Question: I have an edit button implemented in an tag as
'''
<li><a id="nospin" onclick="'@Url.Action("Index", "LoadProduct", new { productid = Model.Products[i].ProductId})'" style="cursor:pointer;cursor:hand">Edit</a></li>
'''
The controller where I wanted it to break is as in the screenshot

However when I click the button the breakpoint is not reached.
Where did I go wrong ?
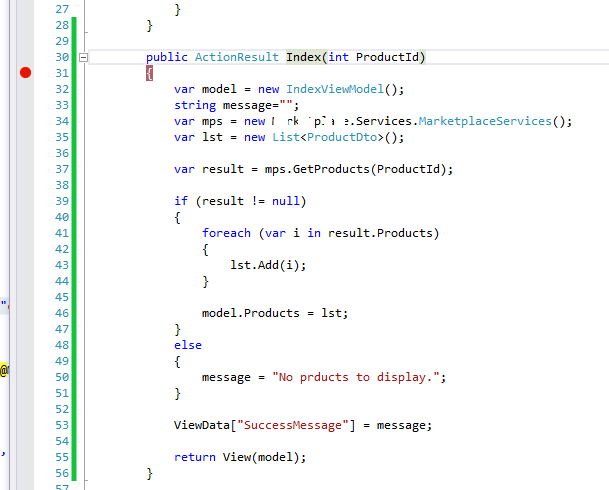
Answer: Instead of
'''
<li><a id="nospin" onclick="'@Url.Action("Index", "LoadProduct", new { productid = Model.Products[i].ProductId})'" style="cursor:pointer;cursor:hand">Edit</a></li>
'''
Use
'''
<li><a id="nospin" href='@Url.Action("Index", "LoadProduct", new { productid = Model.Products[i].ProductId})' style="cursor:pointer;cursor:hand">Edit</a></li>
'''